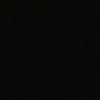
Label: space